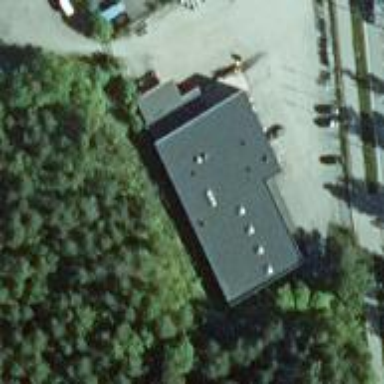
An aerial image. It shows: Part of building.